Question: I have a few issues and questions regarding some UI development on Android. Firstly look at this image:

Firstly at image A) This is a image that I insert and repeat horizontally to give the zig-zag shape at the top of the screen regardless of screensize and above that a textField with no content and a background color - But as I'm sure you can is that the two colors don't match up quite as perfectly as it should even though they both have the same hex color value (#BF0426). And secondly, you can also see some serious pixelation on that zig-zag image. How do I fix these 2 problems?
And then at image B) Here I have a simple listView. What I would like to do, is firstly indent it a bit on both sides, and round the corners of the top and bottom item. So basically I want it to look like the blue border drawn on the screenshot. (Your typical iOS listView). How do I go about doing this?
Thanks in advance for any tips!
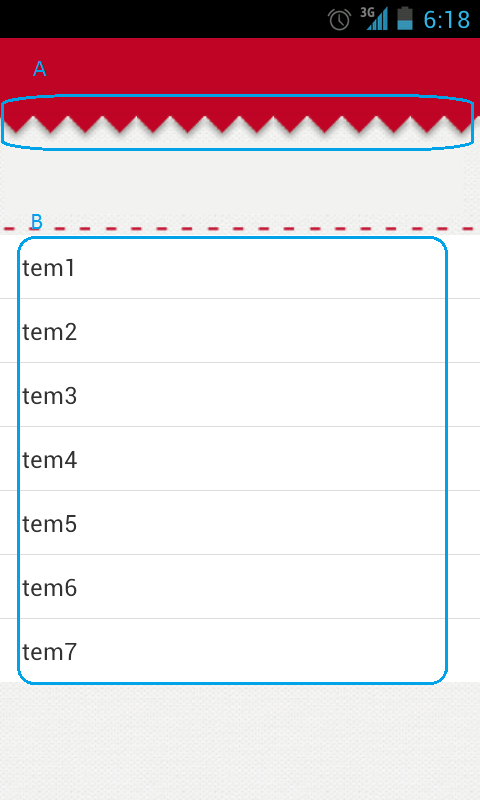
Answer: For the image. Just out of curiosity, why wouldnt you simply extend your image to include the top pixels as well? In other words, build your repeating image such that it incorporates the pixels that you are trying to create using the empty textview. This will at least take care of the color missmatch, as the color will all be generated from the same place. In terms of the pixelation. Are you truly repeating the image, or are you spreading the image. A spreading will definitely cause what you are seeing.
For your tableview:
For the left and right indent, you can simply use the margin or padding attributes of tableview item. There are generic padding and/or margin attributes (which will pad all of the top, bottom, left and right), or there are separate padding and/or margin attributes for each top, bottom, left, and right. Here is a great link on padding versus margin that you may want to read.
<URL>
Example attribute (as called in an XML file) for bottom margin
'''
android:layout_marginBottom
setMargins(left, top, right, bottom) // for setting margins programmatically
'''
Example attribute (as called in an XML file) for top padding
'''
android:paddingTop
setPadding(left, top, right, bottom) // for setting padding programmatically
'''
For the custom top and bottom, you should be able to use the following tutorial
<URL>
From here, you should be able to detect the item as the first and last item and set the background property (image) to a background image that has a rounded top or rounded bottom. This is how I do it on the iPhone. I have also implemented things that LOOK like tableviews but are simply vertical layouts with my own custom views that I have made to look like what you are wanting.